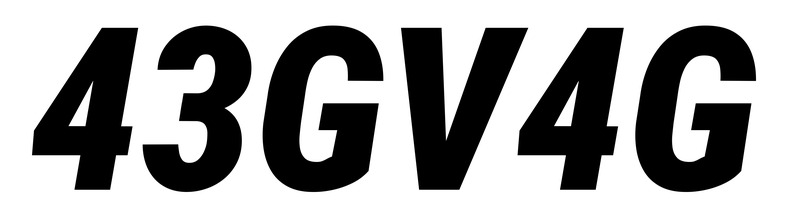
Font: Roboto-Italic_Condensed_Black_Italic